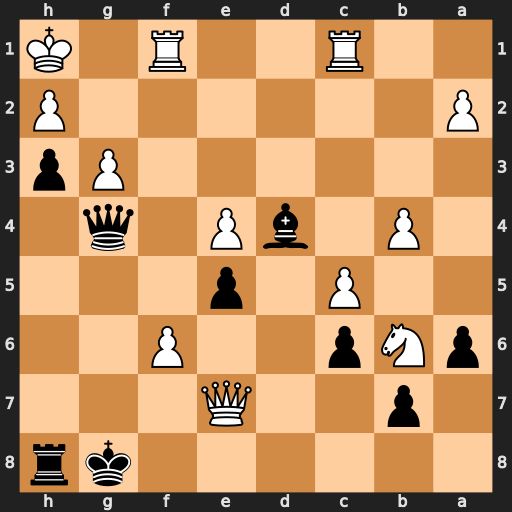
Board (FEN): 6kr/1p2Q3/pNp2P2/2P1p3/1P1bP1q1/6Pp/P6P/2R2R1K
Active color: b
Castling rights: -
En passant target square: -
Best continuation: Qxe4+ Rf3 Qxf3#